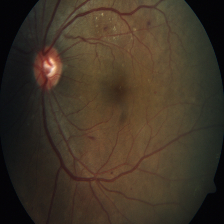
Diabetic retinopathy grade: Severe